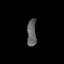
Tissue: skin
Cell type: Epithelial cells
Senescence score: 0.2722
Nuclear area (px): 256
Mean DAPI intensity: 95.539